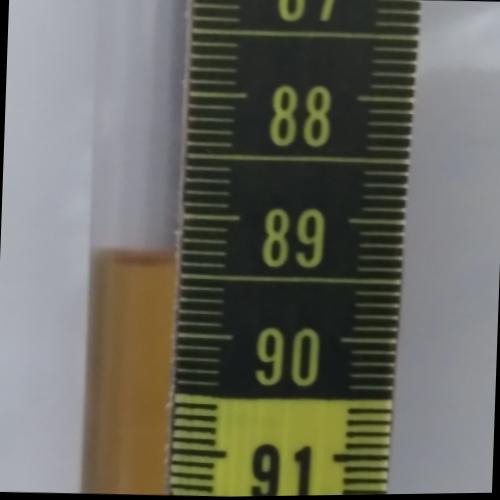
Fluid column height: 89.4 cm